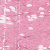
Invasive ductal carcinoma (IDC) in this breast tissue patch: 0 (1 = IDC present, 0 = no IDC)